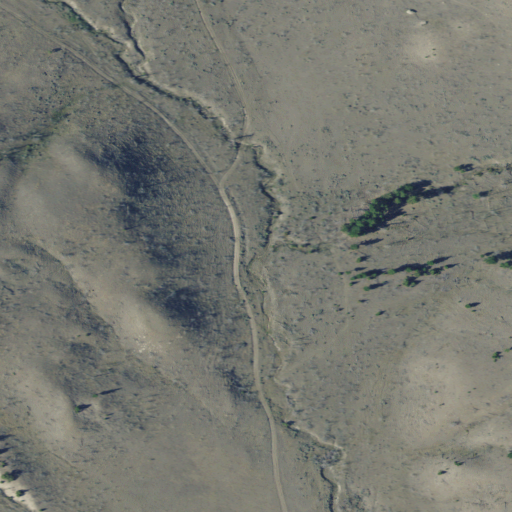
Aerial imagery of valley in Montana named Windsor Gulch containing shrub, grassland, and evergreen forest